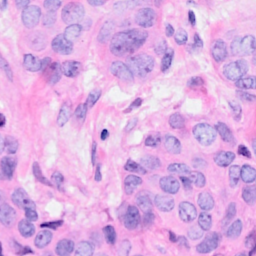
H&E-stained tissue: Breast